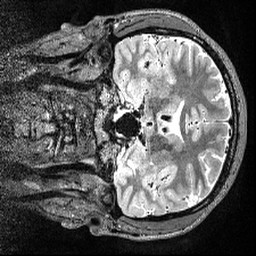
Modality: T2w
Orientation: coronal
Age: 24
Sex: female